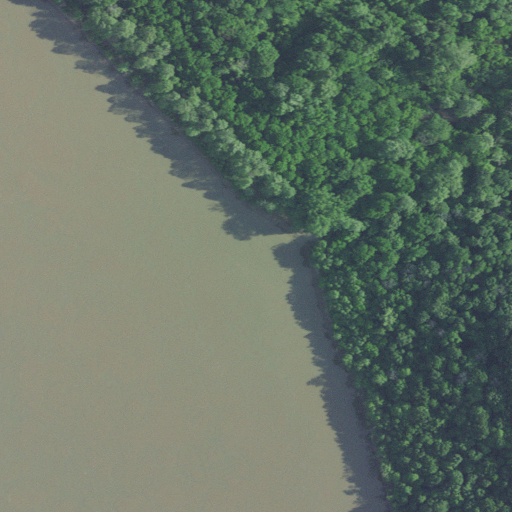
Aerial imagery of valley in Kentucky named Boone Hollow containing open water, deciduous forest, woody wetlands, grassland, and herbaceous wetlands